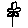
Label: flower